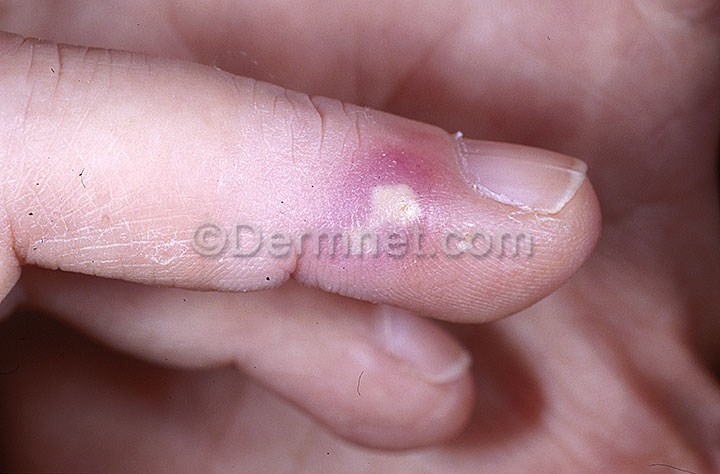
Disease: Nail Fungus and other Nail Disease